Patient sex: F
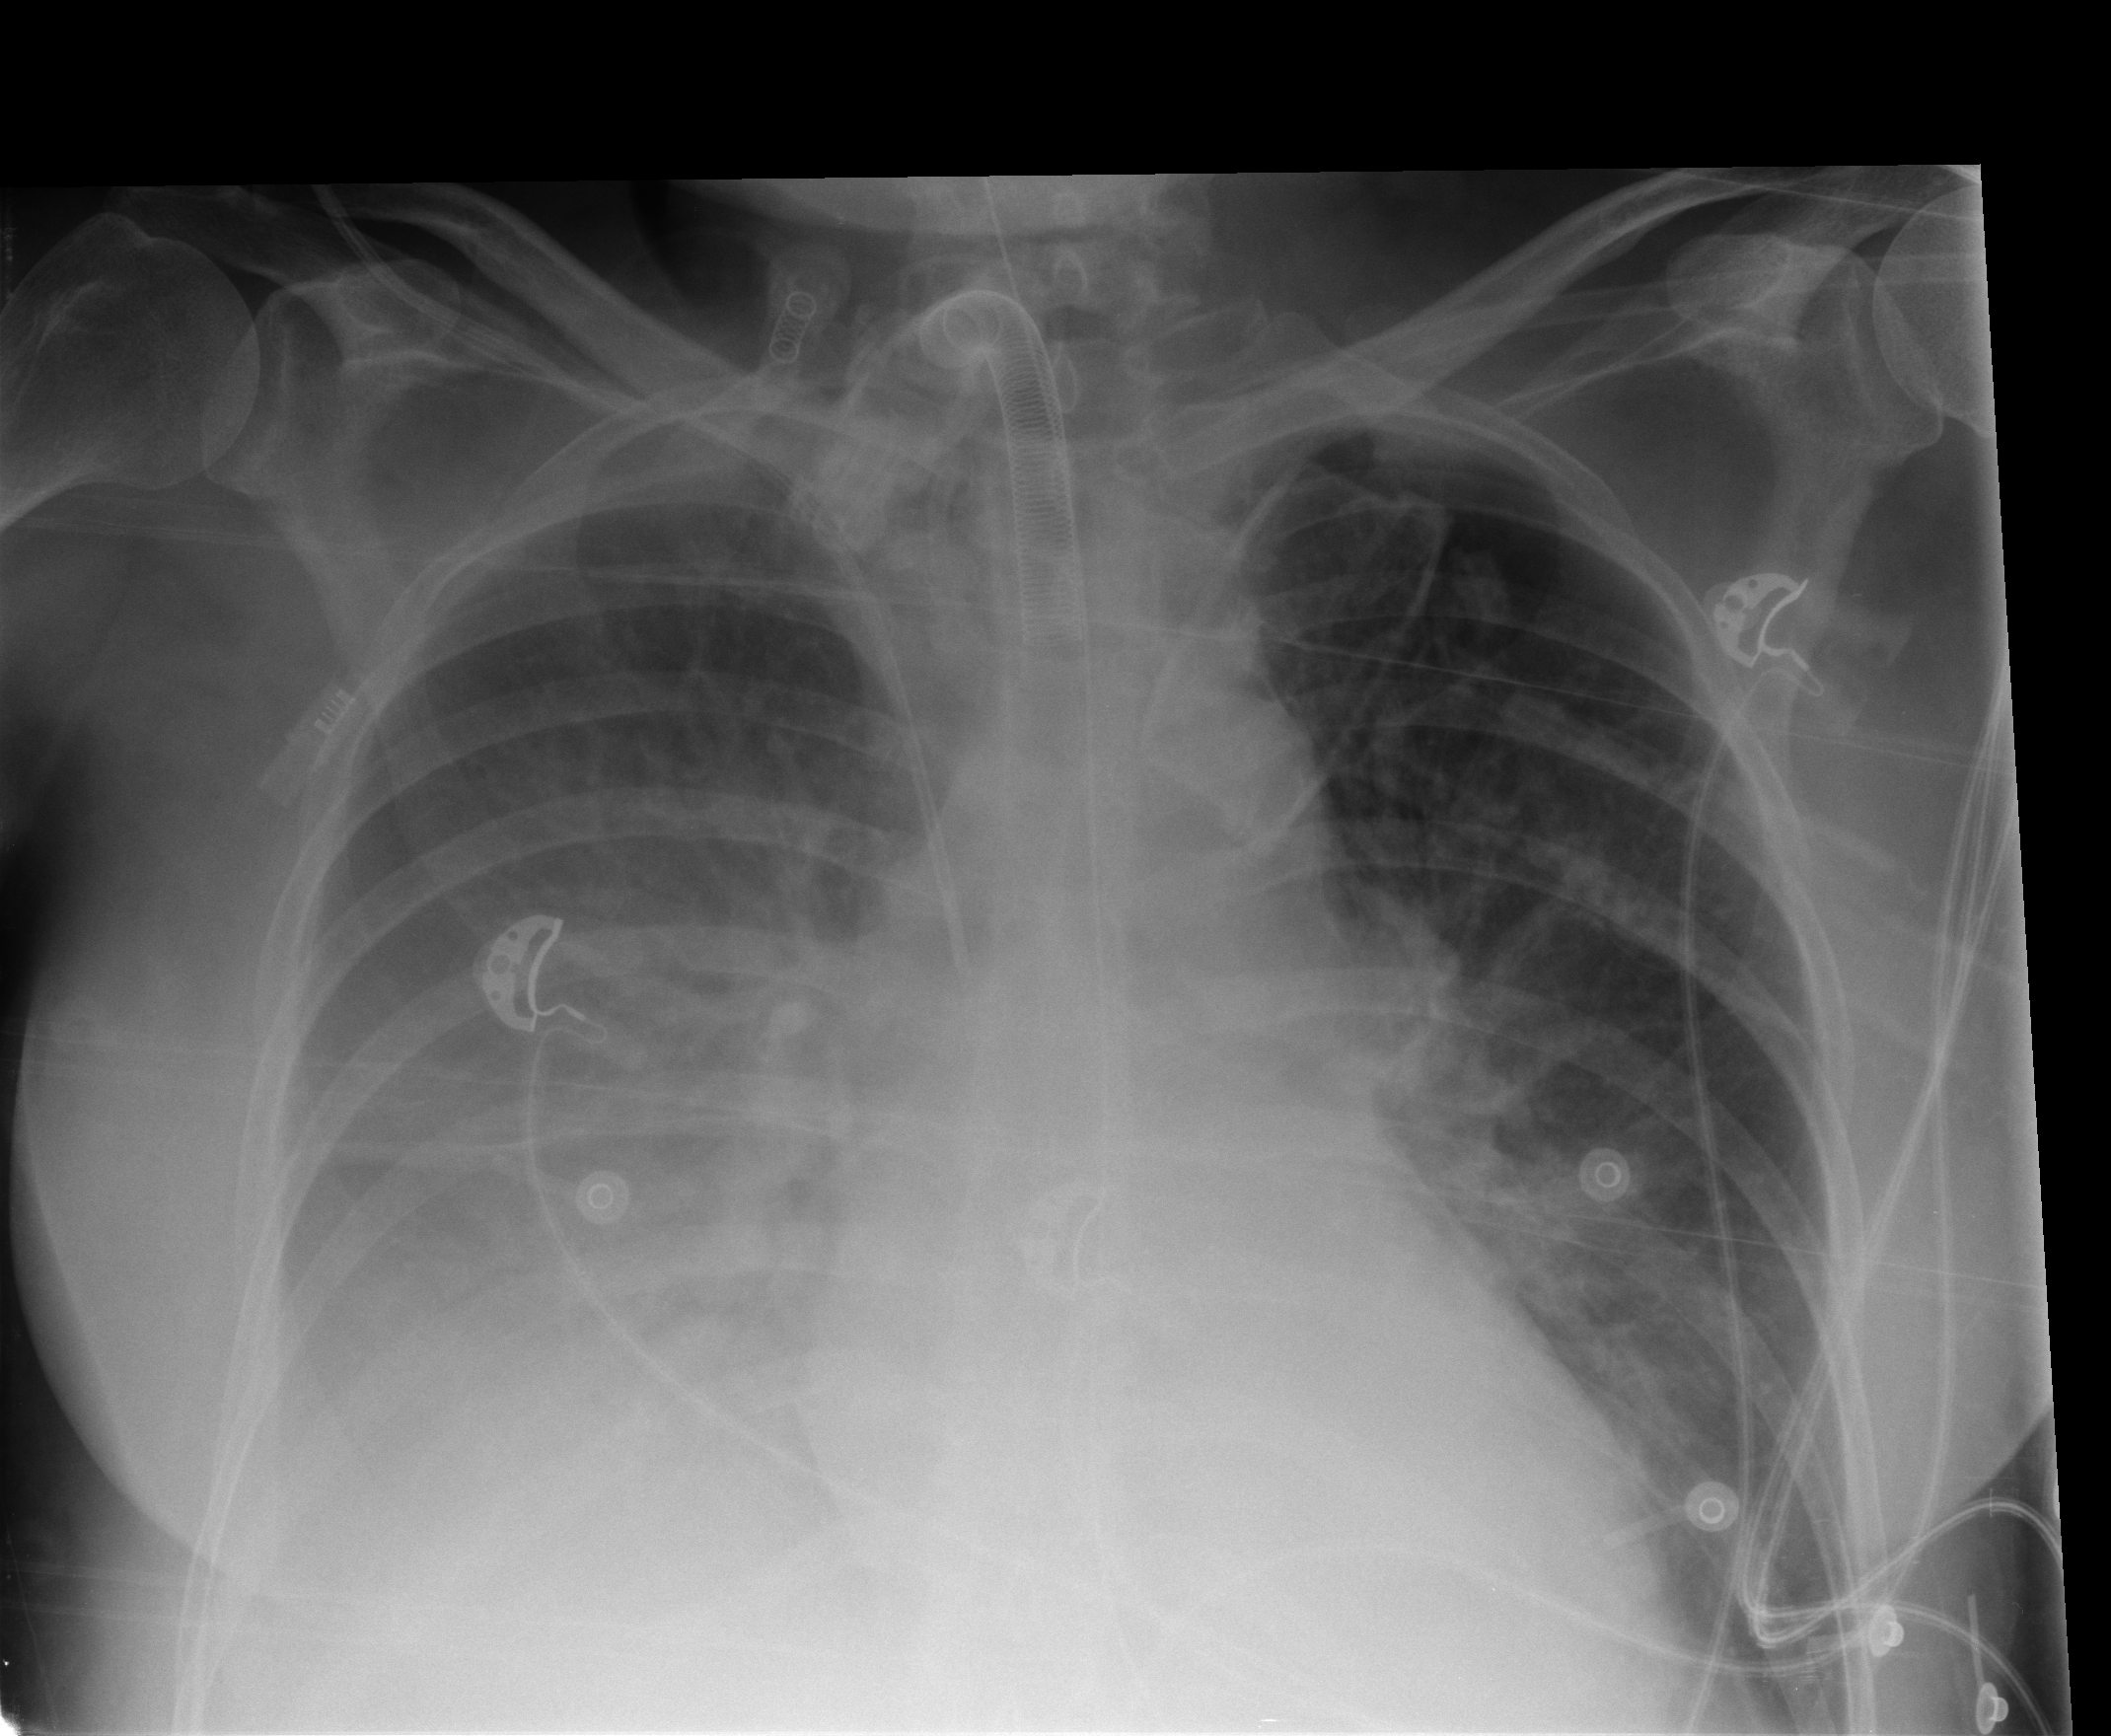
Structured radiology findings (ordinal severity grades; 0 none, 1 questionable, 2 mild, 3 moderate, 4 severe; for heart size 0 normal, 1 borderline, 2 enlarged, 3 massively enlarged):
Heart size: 0
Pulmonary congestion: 2
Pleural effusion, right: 3
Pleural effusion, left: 0
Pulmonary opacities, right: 2
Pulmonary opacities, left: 0
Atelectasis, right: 3
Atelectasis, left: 0